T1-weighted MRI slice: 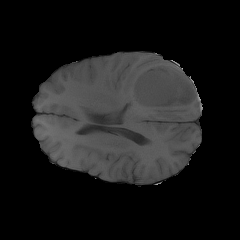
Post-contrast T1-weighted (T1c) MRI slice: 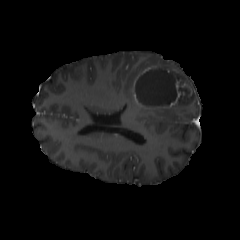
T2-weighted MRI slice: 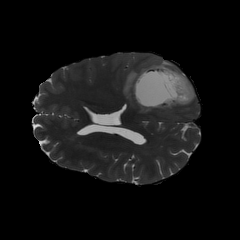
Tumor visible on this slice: yes